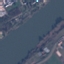
Land use / land cover class: River